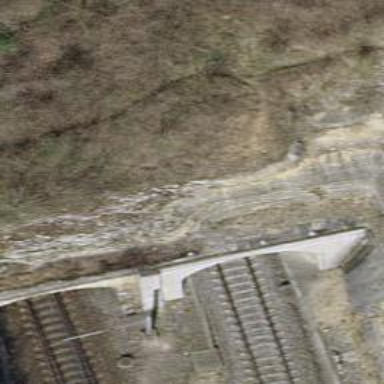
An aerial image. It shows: Railway tunnel with overhead electrified contact lines.